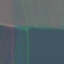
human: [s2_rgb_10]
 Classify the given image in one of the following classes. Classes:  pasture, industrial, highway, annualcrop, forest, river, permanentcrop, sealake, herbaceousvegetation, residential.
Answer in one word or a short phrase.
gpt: AnnualCrop